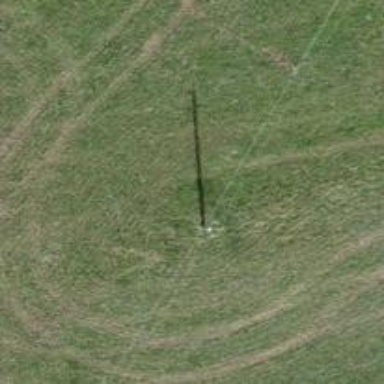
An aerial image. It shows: Power pole.